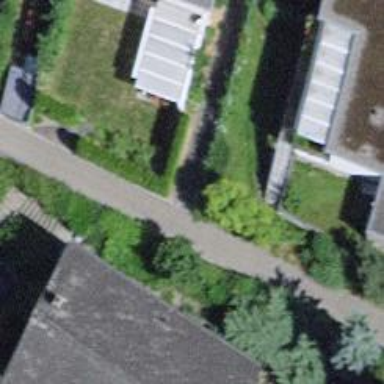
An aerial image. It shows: Paved footway.